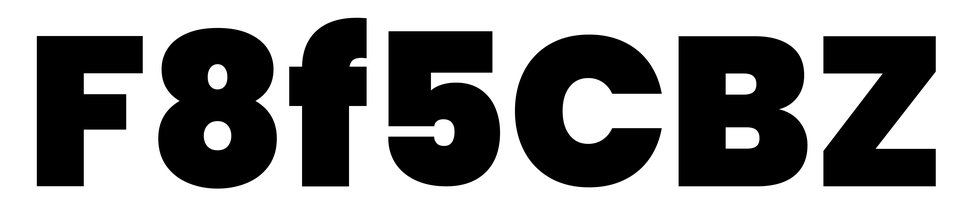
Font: Poppins-Black